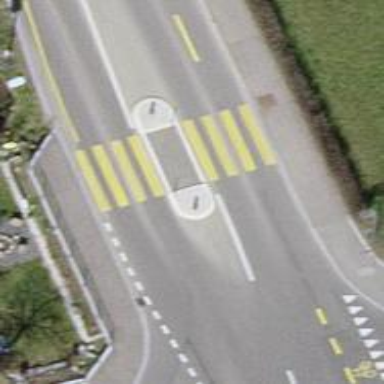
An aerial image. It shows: Marked zebra crossing with island. It is uncontrolled crossing.